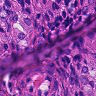
Metastatic tissue present: yes